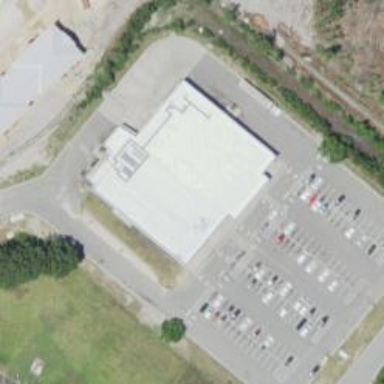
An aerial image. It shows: Supermarket.